Пусть в двух различных точках орбиты скорости кометы равны $\vec v_1$ и $\vec v_2$ соответственно. Причем $\vec v_1 \perp \vec v_2$ и $|\vec v_1|=2|\vec v_2|$.
Найдите наименьший возможный эксцентриситет орбиты.
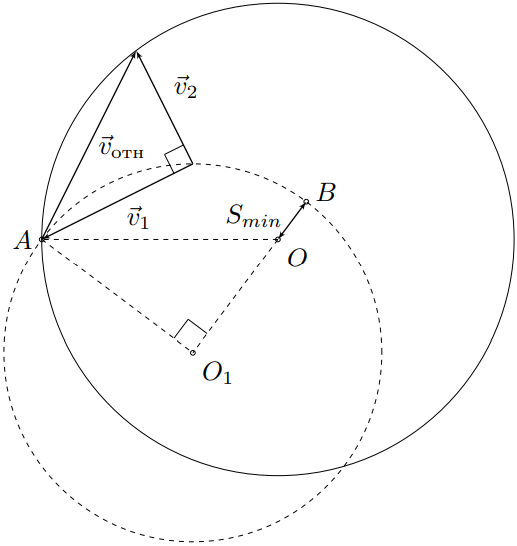
Решение: Покажем, что годограф вектора скорости является окружностью, причём отношение расстояния от начала отсчёта до центра окружности является эксцентриситетом орбиты.Рассмотрим частицу массой $m$ в центральном поле с потенциальной энергией $U=-\alpha/r$. Запишем второй закон Ньютона и выражение для момента импульса частицы:$$m\vec{a}=-\cfrac{\alpha\vec{e}_r}{r^2}\qquad \vec{L}=mr^2\vec{\omega}$$откуда:$$\bigl[\vec{a}\times\vec{L}\bigr]=-\alpha\bigl[\vec{e}_r\times\vec{\omega}\bigr]=\alpha\bigl[\vec{\omega}\times\vec{e}_r\bigr]=\alpha\dot{\vec{e}}_r$$Интегрируя по времени, получим:$$\cfrac{\bigl[\vec{v}\times\vec{L}\bigr]}{\alpha}-\vec{e}_r=\vec{e}$$где $\vec{e}$ - постоянный вектор, называемый вектором эксцентриситета.Рассмотрим скалярное произведение с радиус-вектором $\vec{r}$ обеих частей уравнения:$$\bigl(\vec{e}\cdot\vec{r}\bigr)=er\cos\varphi=-r+\cfrac{\bigl(\vec{r}\cdot\bigl[\vec{v}\times\vec{L}\bigr]\bigr)}{\alpha}=-r+\cfrac{\bigl(\vec{L}\cdot\bigl[\vec{r}\times\vec{v}\bigr]\bigr)}{\alpha}$$В последнем переходе мы воспользовались свойством чётной перестановки в смешанном произведении. Учитывая, что $\bigl[\vec{r}\times\vec{v}\bigr]=\vec{L}/m$, получим:$$er\cos\varphi=-r+\cfrac{L^2}{\alpha m}\Rightarrow r(\varphi)=\cfrac{L^2}{\alpha m(1+e\cos\varphi)}$$Таким образом, модуль вектора $\vec{e}$ действительно является эксцентриситетом орбиты.Рассмотрим векторное произведение $\bigl[\vec{L}\times\vec{e}\bigr]$:$$\bigl[\vec{L}\times\vec{e}\bigr]=\cfrac{\bigl[\vec{L}\times\bigl[\vec{v}\times\vec{L}\bigr]\bigr]}{\alpha}-\bigl[\vec{L}\times\vec{e}_e\bigr]=\cfrac{\vec{v}L^2}{\alpha}-\bigl[\vec{L}\times\vec{e}_e\bigr]$$Здесь при раскрытии двойного векторного произведения мы воспользовались тем, что $\vec{v}\perp\vec{L}$. Далее, вводя орты цилиндрической системы координат, получим:$$\vec{v}=\cfrac{\alpha}{L}\left(\bigl[\vec{e}_z\times\vec{e}_r\bigr]+\bigl[\vec{e}_z\times\vec{e}\bigr]\right)=\cfrac{\alpha\vec{e}_\varphi}{L}+\cfrac{\alpha\bigl[\vec{e}_z\times\vec{e}\bigr]}{L}$$Поскольку $\bigl[\vec{e}_z\times\vec{e}\bigr]$ - постоянный вектор, модуль которого равен $e$, годограф вектора скорости при Кеплеровом движении действительно является окружностью, расстояние от начала отсчёта до центра которой в $e$ раз больше, чем её радиус.  Минимальное расстояние от точки на окружность с центром в точке $O_1$ до точки $O$ минимально для такой точки $B$, что она лежит на прямой, проходящей через $O$ и $O_1$. Тогда имеем:$$\cfrac{S_{min}}{R}=\cfrac{R_1-O_1O}{R}=\cfrac{\alpha}{\sqrt{\alpha^2+1}}-\cfrac{1}{\sqrt{\alpha^2+1}}=\cfrac{\alpha-1}{\sqrt{\alpha^2+1}}$$Поскольку по условию $\alpha=2$, находим: Примечание: Обратите внимание, что изложенный способ решения легко позволяет обобщить результат для произвольного угла между скоростями $\vec{v}_1$ и $\vec{v}_2$, поскольку треугольник $\triangle O_1OA$ всегда будет подобен треугольнику, образованного скоростями $\vec{v}_1$, $\vec{v}_2$ и $\vec{v}_\text{отн}$.
Ответ: $$e_{min}=\cfrac{1}{\sqrt{5}}$$  Примечание: Обратите внимание, что изложенный способ решения легко позволяет обобщить результат для произвольного угла между скоростями $\vec{v}_1$ и $\vec{v}_2$, поскольку треугольник $\triangle O_1OA$ всегда будет подобен треугольнику, образованного скоростями $\vec{v}_1$, $\vec{v}_2$ и $\vec{v}_\text{отн}$.
Темы:
T, Механика, Гравитация, 2021, Physics Cup, Движение по орбите, Эксцентриситет